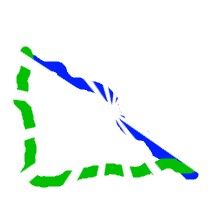
Shape: triangle